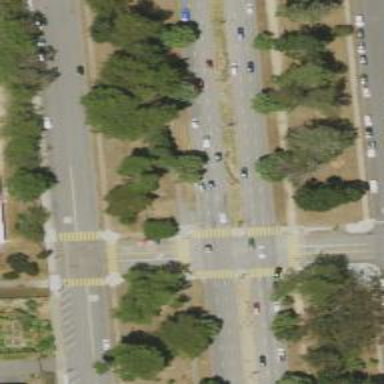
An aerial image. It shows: Secondary road with asphalt surface and separate sidewalk.